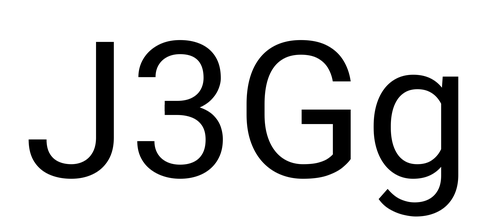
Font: Roboto_Regular